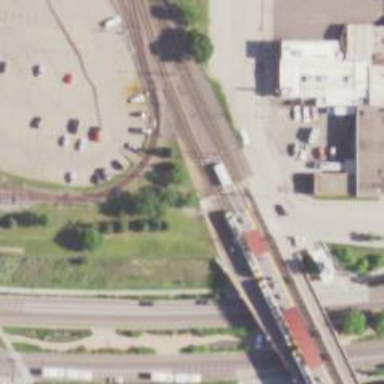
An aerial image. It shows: Crossing for the railway.